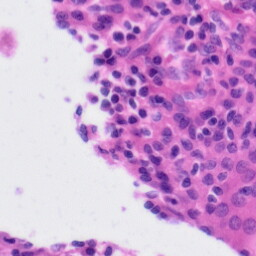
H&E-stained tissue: Tonsil